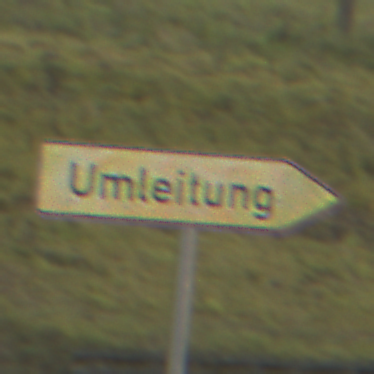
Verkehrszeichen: UmleitungswegweiserRechtsweisend
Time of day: SunriseSunset
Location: Outdoor (Nature)
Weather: PartlyCloudy
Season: NotSpecified
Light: Natural